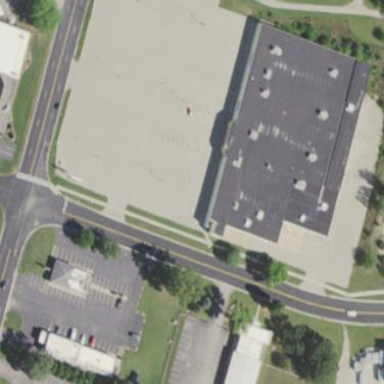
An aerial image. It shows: Retail area.